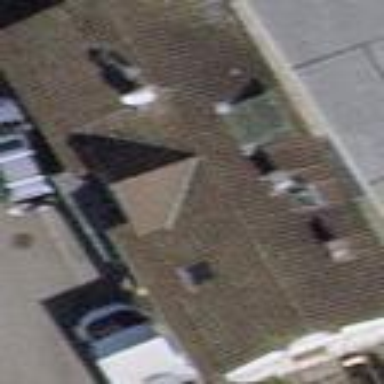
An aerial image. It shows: Detached building with gabled roof.